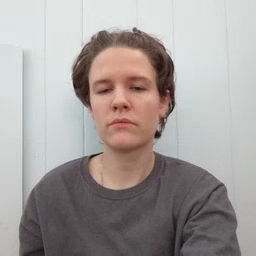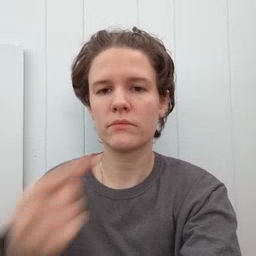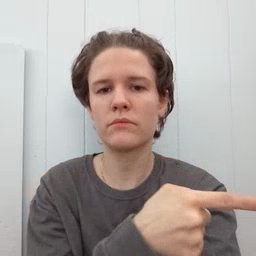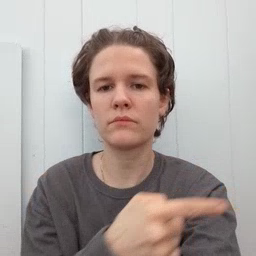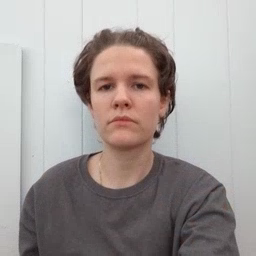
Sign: hesheit